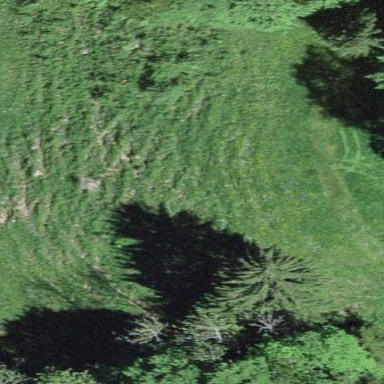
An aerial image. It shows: Beautiful meadow.